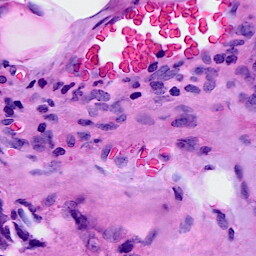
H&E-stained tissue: Breast